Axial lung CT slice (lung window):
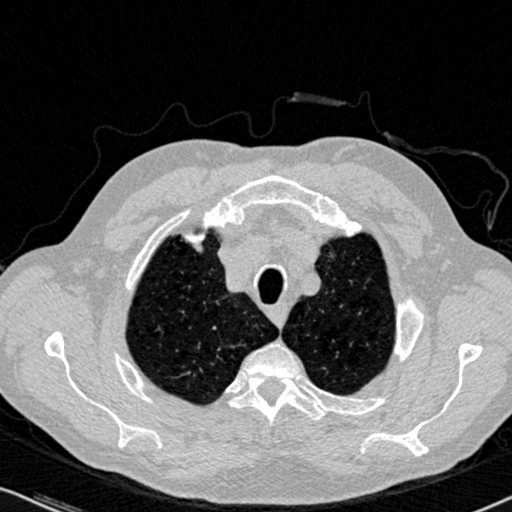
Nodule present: no